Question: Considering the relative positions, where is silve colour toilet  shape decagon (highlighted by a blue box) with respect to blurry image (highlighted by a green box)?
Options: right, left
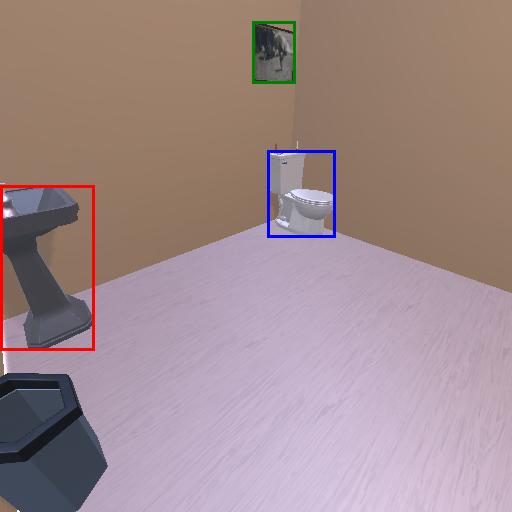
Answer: right